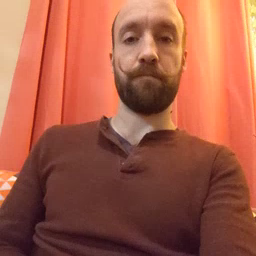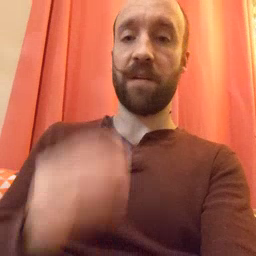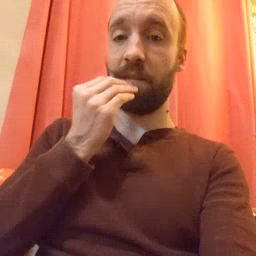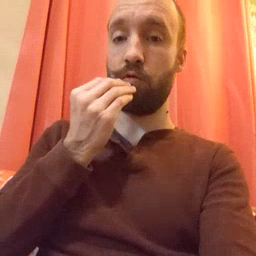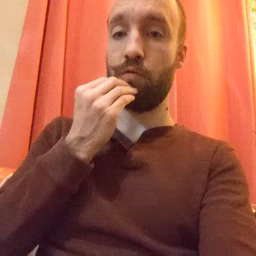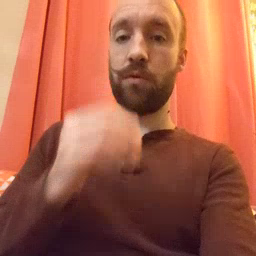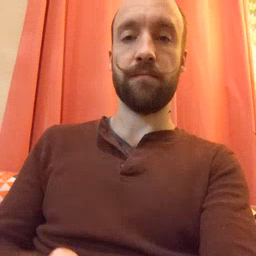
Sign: food